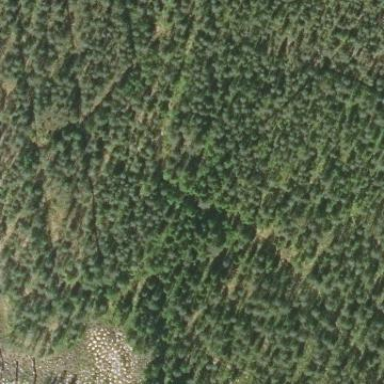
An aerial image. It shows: Woodland with needle-leaved trees.